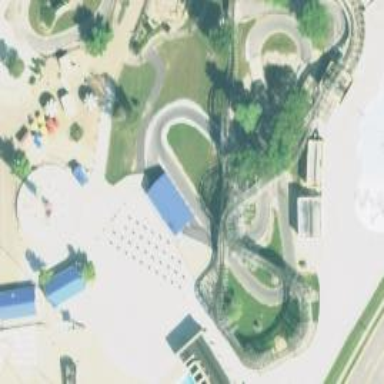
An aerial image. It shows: Building passage tunnel for karting raceway.